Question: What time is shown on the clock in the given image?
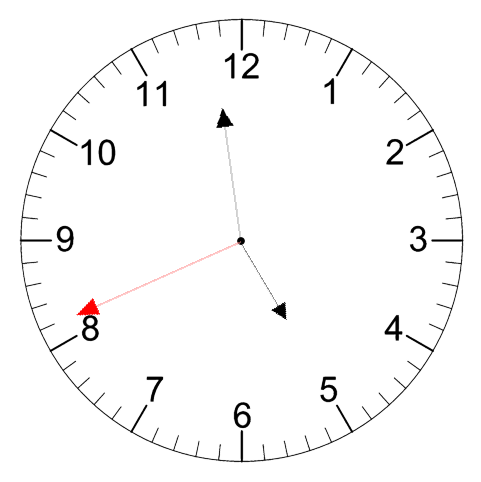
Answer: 04:58:41